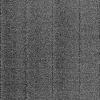
Atmospheric dust classification: dusty